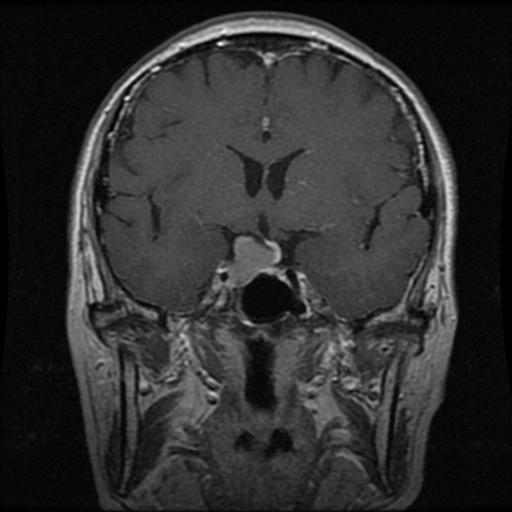
Label: pituitary